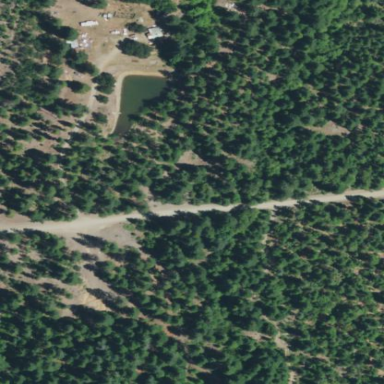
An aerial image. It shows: Forest area.